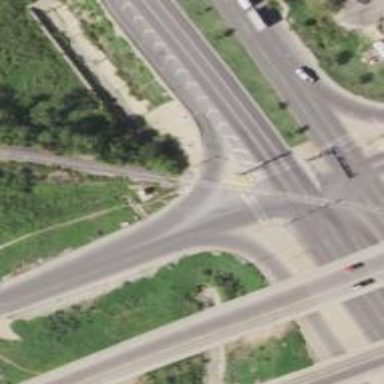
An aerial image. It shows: Secondary link road.